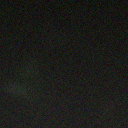
Screen state: off